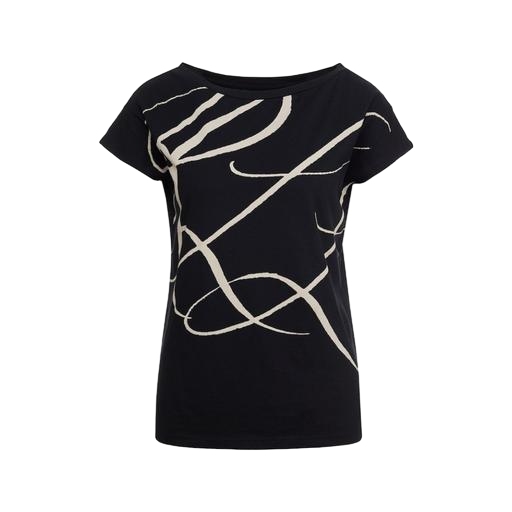
t-shirt twist graphic, black graphic-print top, black graphic print t-shirt, white background